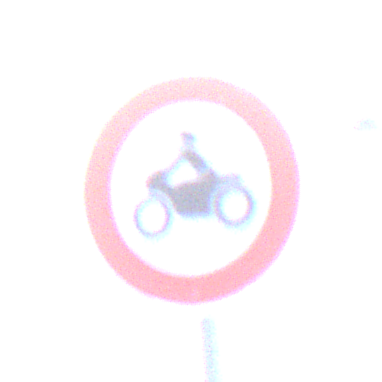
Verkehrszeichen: VerbotKraftraeder
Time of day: Dawn
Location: Outdoor (Urban)
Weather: Clear
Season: NotSpecified
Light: Natural